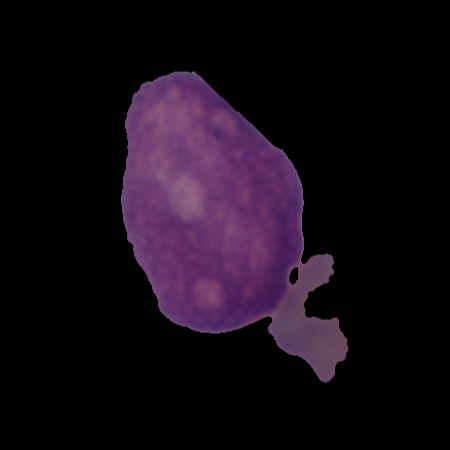
Label: cancer